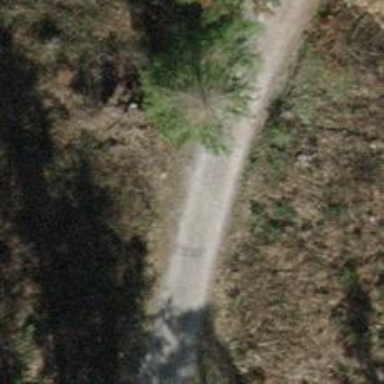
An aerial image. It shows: Path with grade 2 track type.